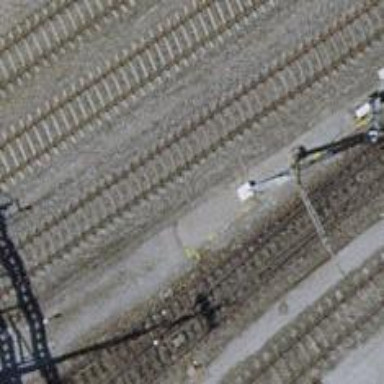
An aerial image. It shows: Railway switch.